Question: I am trying to get the google game play services sample "Type a Number" to run but am having a hard time getting it to work. I follow the instructions of their <URL> and I try running the application after Step 1 part 6, but I get the following error
'''
09-27 22:05:46.294: E/AndroidRuntime(11974): java.lang.RuntimeException: Unable to instantiate activity ComponentInfo{com.test.games.tanc/com.google.example.games.tanc.MainActivity}: java.lang.ClassNotFoundException: Didn't find class "com.google.example.games.tanc.MainActivity" on path: DexPathList[[zip file "/data/app/com.test.games.tanc-1.apk"],nativeLibraryDirectories=[/data/app-lib/com.test.games.tanc-1, /vendor/lib, /system/lib]]
'''
where the package has been renamed to: com.test.games.tanc as per the instructions in Step 1 part 5. I assumed that the application would not run unless I finished everything so I moved on to step 2. I went half way through step two and the app was still crashing so I tried to debug it and have not managed to find anything to correct that error.
Does anyone have any suggestions on how to tackle this problem?
Update: Here is the manifest
'''
<manifest xmlns:android="http://schemas.android.com/apk/res/android"
package="com.test.games.tanc"
android:versionCode="1"
android:versionName="1.0" >
<uses-sdk
android:minSdkVersion="13"
android:targetSdkVersion="19" />
<application
android:icon="@drawable/ic_launcher"
android:label="@string/app_name"
android:theme="@style/AppTheme" >
<meta-data android:name="com.google.android.gms.games.APP_ID"
android:value="@string/app_id" />
<meta-data android:name="com.google.android.gms.version"
android:value="@integer/google_play_services_version"/>
<activity
android:name="com.google.example.games.tanc.MainActivity"
android:label="@string/title_activity_main"
android:screenOrientation="portrait" >
<intent-filter>
<action android:name="android.intent.action.MAIN" />
<category android:name="android.intent.category.LAUNCHER" />
</intent-filter>
</activity>
</application>
'''
Update 2: I updated the manifest file as suggested and the app id but am still getting this error:
'''
10-01 15:04:12.339: E/AndroidRuntime(20279): Process: com.test.games.tanc, PID: 20279
10-01 15:04:12.339: E/AndroidRuntime(20279): java.lang.RuntimeException: Unable to instantiate activity ComponentInfo{com.test.games.tanc/com.test.games.tanc.MainActivity}: java.lang.ClassNotFoundException: Didn't find class "com.test.games.tanc.MainActivity" on path: DexPathList[[zip file "/data/app/com.test.games.tanc-1.apk"],nativeLibraryDirectories=[/data/app-lib/com.test.games.tanc-1, /vendor/lib, /system/lib]]
10-01 15:04:12.339: E/AndroidRuntime(20279): at android.app.ActivityThread.performLaunchActivity(ActivityThread.java:2298)
10-01 15:04:12.339: E/AndroidRuntime(20279): at android.app.ActivityThread.handleLaunchActivity(ActivityThread.java:2453)
10-01 15:04:12.339: E/AndroidRuntime(20279): at android.app.ActivityThread.access$900(ActivityThread.java:173)
10-01 15:04:12.339: E/AndroidRuntime(20279): at android.app.ActivityThread$H.handleMessage(ActivityThread.java:1303)
10-01 15:04:12.339: E/AndroidRuntime(20279): at android.os.Handler.dispatchMessage(Handler.java:102)
10-01 15:04:12.339: E/AndroidRuntime(20279): at android.os.Looper.loop(Looper.java:136)
10-01 15:04:12.339: E/AndroidRuntime(20279): at android.app.ActivityThread.main(ActivityThread.java:5579)
10-01 15:04:12.339: E/AndroidRuntime(20279): at java.lang.reflect.Method.invokeNative(Native Method)
10-01 15:04:12.339: E/AndroidRuntime(20279): at java.lang.reflect.Method.invoke(Method.java:515)
10-01 15:04:12.339: E/AndroidRuntime(20279): at com.android.internal.os.ZygoteInit$MethodAndArgsCaller.run(ZygoteInit.java:1268)
10-01 15:04:12.339: E/AndroidRuntime(20279): at com.android.internal.os.ZygoteInit.main(ZygoteInit.java:1084)
10-01 15:04:12.339: E/AndroidRuntime(20279): at dalvik.system.NativeStart.main(Native Method)
10-01 15:04:12.339: E/AndroidRuntime(20279): Caused by: java.lang.ClassNotFoundException: Didn't find class "com.test.games.tanc.MainActivity" on path: DexPathList[[zip file "/data/app/com.test.games.tanc-1.apk"],nativeLibraryDirectories=[/data/app-lib/com.test.games.tanc-1, /vendor/lib, /system/lib]]
10-01 15:04:12.339: E/AndroidRuntime(20279): at dalvik.system.BaseDexClassLoader.findClass(BaseDexClassLoader.java:67)
'''
Update 3: One thing that has been bothering me is that there are no files under src for BaseGameUtils or the TypeANumber projects.

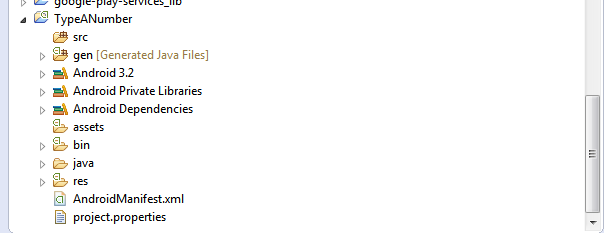
Answer: If you are using Eclipse on Windows, you'll need to handle setting up the directory structure manually. (Linux and Mac can run the script mentioned in the other answers here). To set it up you need to do the following (Replace TypeANumber with your sample of choice)
(Note: the xcopy command lines are from memory - so you'll want to verify they did what was expected)
1. Make a directory eclipse_compat md eclipse_compat
2. Make a directory for the sample code md eclipse_compat\TypeANumber
3. Copy the AndroidManifest.xml file to the new directory copy BasicSamples\TypeANumber\src\main\AndroidManifest.xml eclipse_compat\TypeANumber
4. Copy the resources (this should make a res directory in eclipse_compat\TypeANumber) xcopy /e /i BasicSamples\TypeANumber\src\main
es eclipse_compat\TypeANumber
5. Copy the source files md eclipse_compat\TypeANumber\src xcopy /S BasicSamples\TypeANumber\src\main\java\*.* eclipse_compat\TypeANumber\src
6. Copy the libs md eclipse_compat\TypeANumber\libs copy Scripts\eclipse_aux\*.jar eclipse_compat\TypeANumber\libs
From here can follow the rest of the instructions.
Also, you might want to double check the AndroidManifest.xml:
1. Make sure the package of your renamed class matches the package attribute in the AndroidManifest.xml file.
2. Make sure the android:name attribute of the activity matches your full class name.